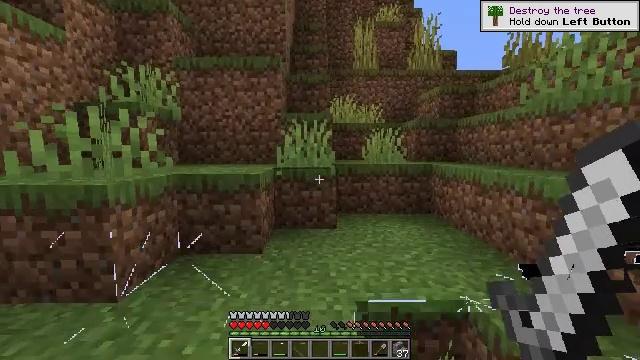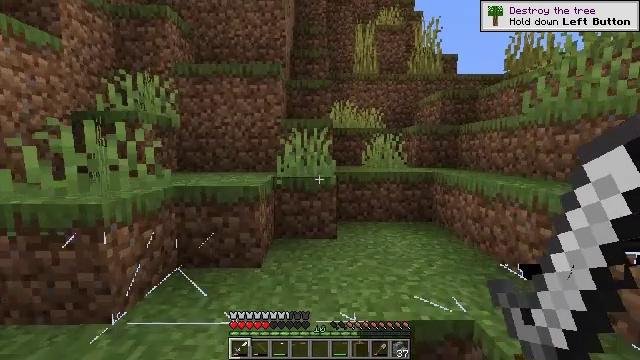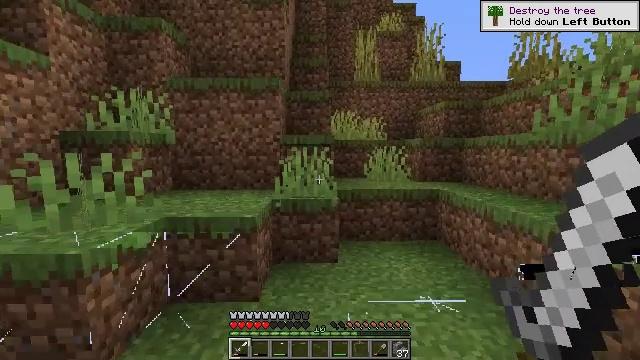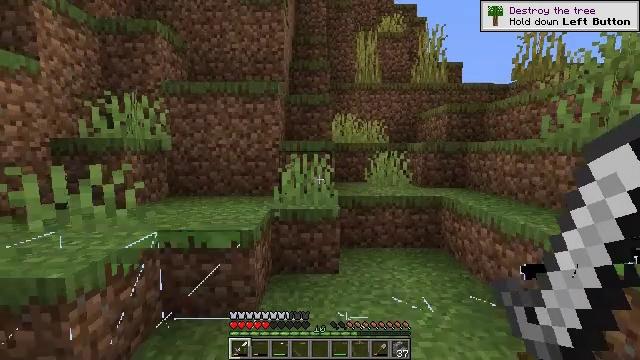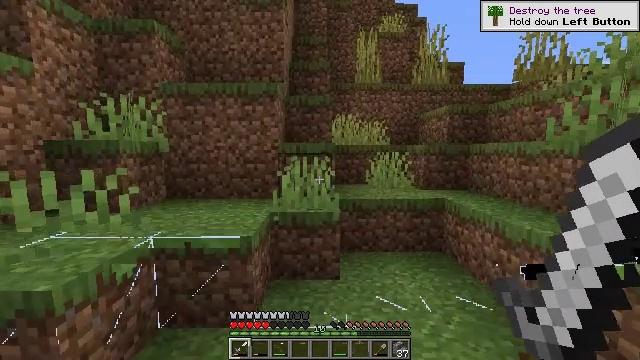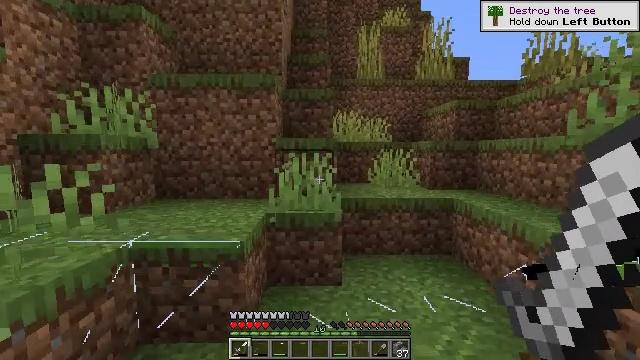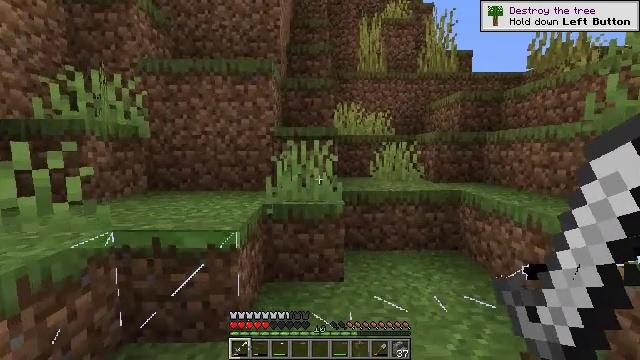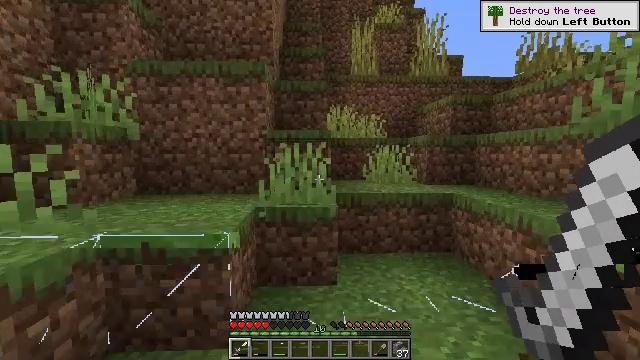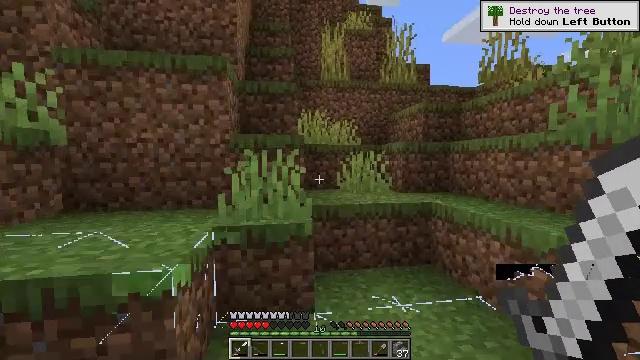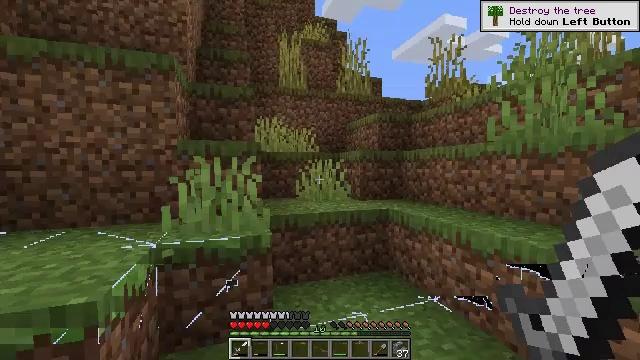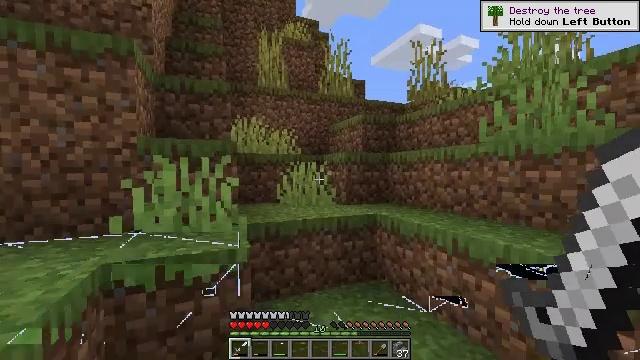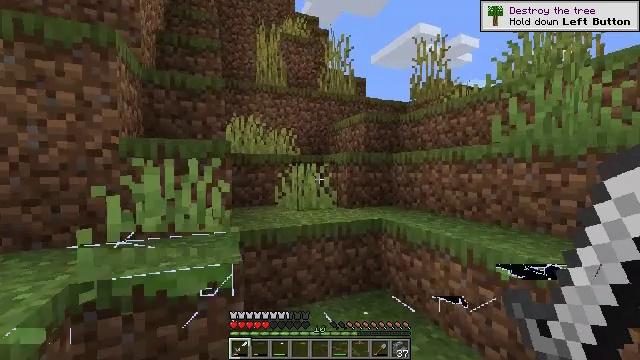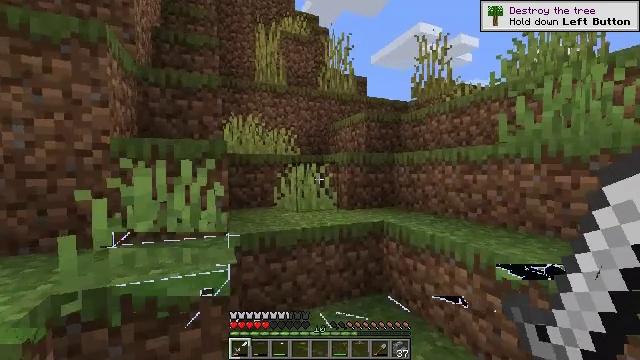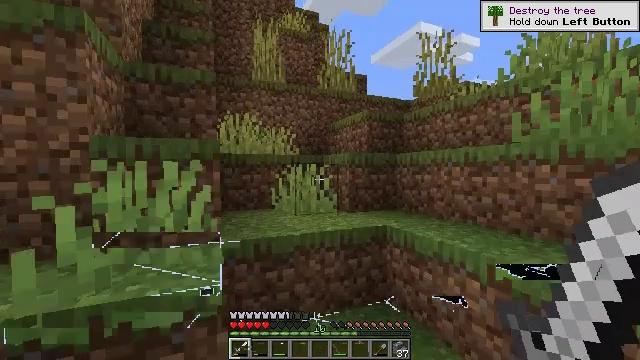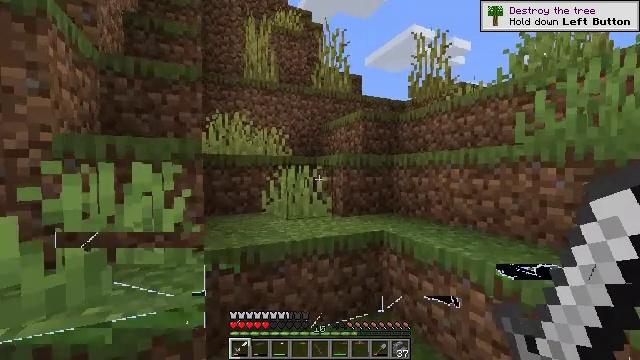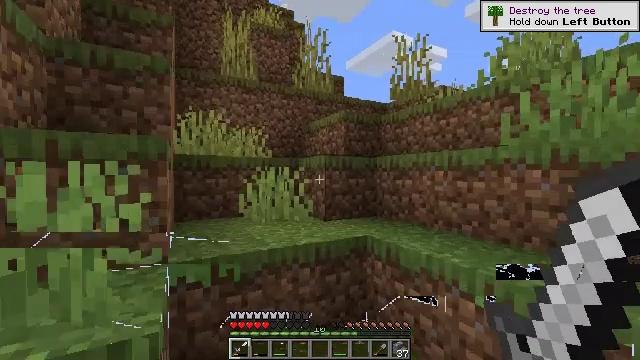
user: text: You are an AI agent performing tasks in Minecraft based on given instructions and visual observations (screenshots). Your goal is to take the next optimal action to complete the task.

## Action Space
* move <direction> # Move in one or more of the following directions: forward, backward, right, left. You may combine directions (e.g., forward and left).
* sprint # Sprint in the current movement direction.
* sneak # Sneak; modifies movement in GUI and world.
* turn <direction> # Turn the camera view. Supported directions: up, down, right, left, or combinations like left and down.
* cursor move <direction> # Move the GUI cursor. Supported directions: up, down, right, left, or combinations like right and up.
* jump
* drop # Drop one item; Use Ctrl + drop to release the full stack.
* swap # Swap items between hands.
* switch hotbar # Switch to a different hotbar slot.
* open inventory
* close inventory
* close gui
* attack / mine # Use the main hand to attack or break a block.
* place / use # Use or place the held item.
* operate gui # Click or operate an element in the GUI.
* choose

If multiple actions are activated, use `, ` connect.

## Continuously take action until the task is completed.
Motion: motion action
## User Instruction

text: Mine the cobblestone stairs.
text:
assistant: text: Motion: move forward, jump
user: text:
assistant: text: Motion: move forward, jump
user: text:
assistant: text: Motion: move forward, jump
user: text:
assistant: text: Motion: move forward
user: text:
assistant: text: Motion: move forward
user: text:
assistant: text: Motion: move forward
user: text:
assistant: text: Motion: move forward, turn right
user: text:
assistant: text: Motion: move forward, turn right and up
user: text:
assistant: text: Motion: move forward, turn right and up
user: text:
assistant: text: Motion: move forward, turn right
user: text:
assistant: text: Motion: move forward
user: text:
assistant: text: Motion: move forward
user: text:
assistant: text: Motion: move forward
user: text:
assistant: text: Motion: move forward, turn right
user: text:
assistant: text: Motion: move forward, turn right
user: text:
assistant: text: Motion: move forward, turn right
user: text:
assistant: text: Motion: move forward
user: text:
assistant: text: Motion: move forward
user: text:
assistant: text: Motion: move forward
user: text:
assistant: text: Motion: move forward
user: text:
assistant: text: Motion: move forward
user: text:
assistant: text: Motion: move forward
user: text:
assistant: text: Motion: move forward, jump
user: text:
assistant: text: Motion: move forward, jump
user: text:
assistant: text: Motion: move forward, turn right and down, jump
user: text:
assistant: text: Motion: move forward, turn right and down, jump
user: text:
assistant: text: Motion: move forward, turn right and down
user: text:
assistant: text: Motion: move forward, turn right
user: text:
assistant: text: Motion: move forward, turn right and down
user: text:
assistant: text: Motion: move forward, turn right